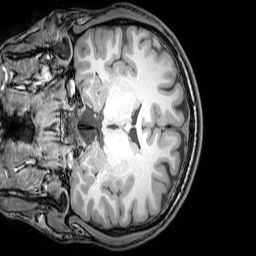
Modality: T1w
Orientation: coronal
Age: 20
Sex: male
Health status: healthy
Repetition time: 0.081 s
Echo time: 0.037 s